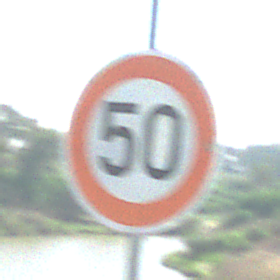
Verkehrszeichen: Geschwindigkeit50
Umgebung: Outdoor, Special
Tageszeit: MorningAfternoon
Wetter: Clear
Licht: Natural
Jahreszeit: NotSpecified
Kontrast: HighContrast